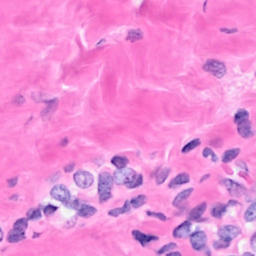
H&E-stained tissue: Breast